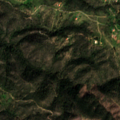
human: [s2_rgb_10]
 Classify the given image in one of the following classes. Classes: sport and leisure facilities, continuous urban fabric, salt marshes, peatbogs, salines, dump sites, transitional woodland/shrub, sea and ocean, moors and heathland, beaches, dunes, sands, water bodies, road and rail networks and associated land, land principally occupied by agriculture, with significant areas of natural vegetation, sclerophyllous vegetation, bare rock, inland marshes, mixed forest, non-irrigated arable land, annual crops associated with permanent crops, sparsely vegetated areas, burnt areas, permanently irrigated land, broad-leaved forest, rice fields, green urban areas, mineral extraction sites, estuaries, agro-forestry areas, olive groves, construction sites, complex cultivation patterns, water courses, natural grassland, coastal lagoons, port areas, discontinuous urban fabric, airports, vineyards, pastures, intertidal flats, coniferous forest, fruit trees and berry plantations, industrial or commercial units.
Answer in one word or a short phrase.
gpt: agro-forestry areas, broad-leaved forest, mixed forest